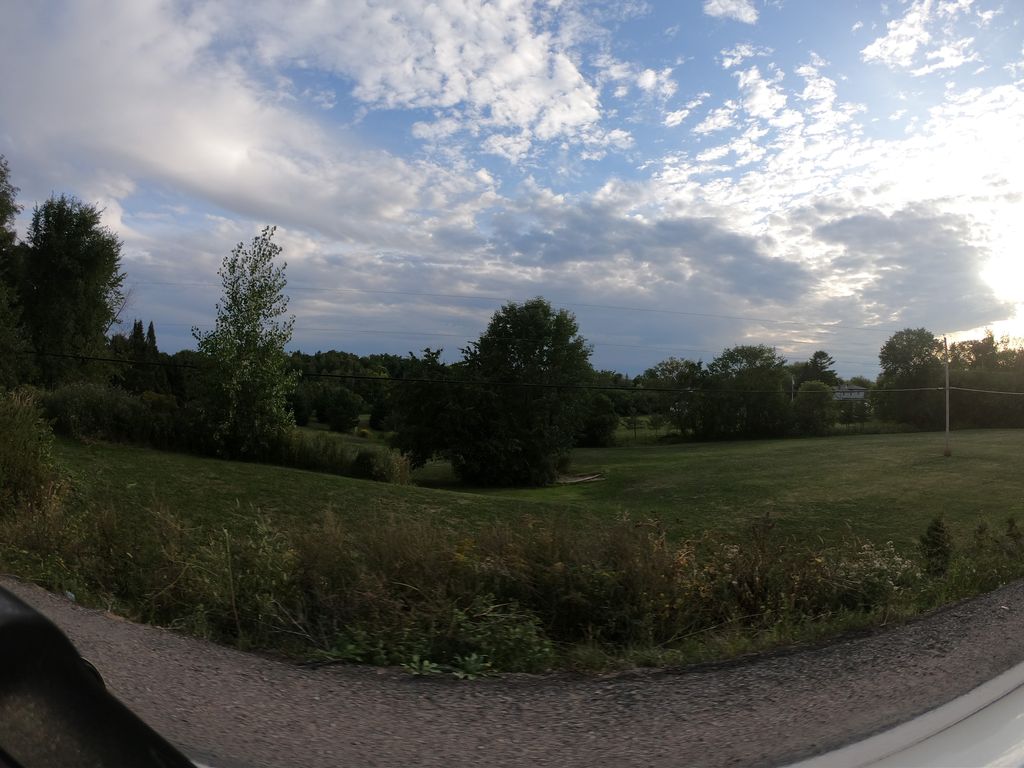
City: ottawa-gatineau